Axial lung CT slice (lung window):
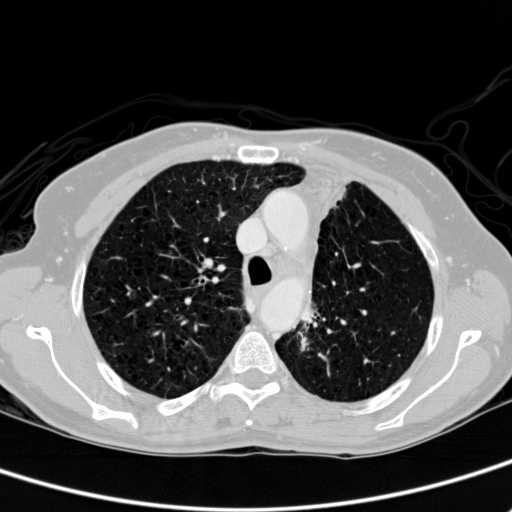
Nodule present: no